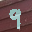
Label: 9